Question: Consider the following example:
'''
import pyglet
def foo():
print("I'm in a loop...")
def main():
w = pyglet.window.Window()
@w.event
def on_draw():
foo()
pyglet.app.run()
return 0
if __name__ == '__main__':
main()
'''
I was expecting that on_draw() would draw things within an internal mainloop, but instead...

It fools me, executing the code only once. is the Pyglet actual mainloop? So that I can update things there instead of just drawing once (Which is useless).
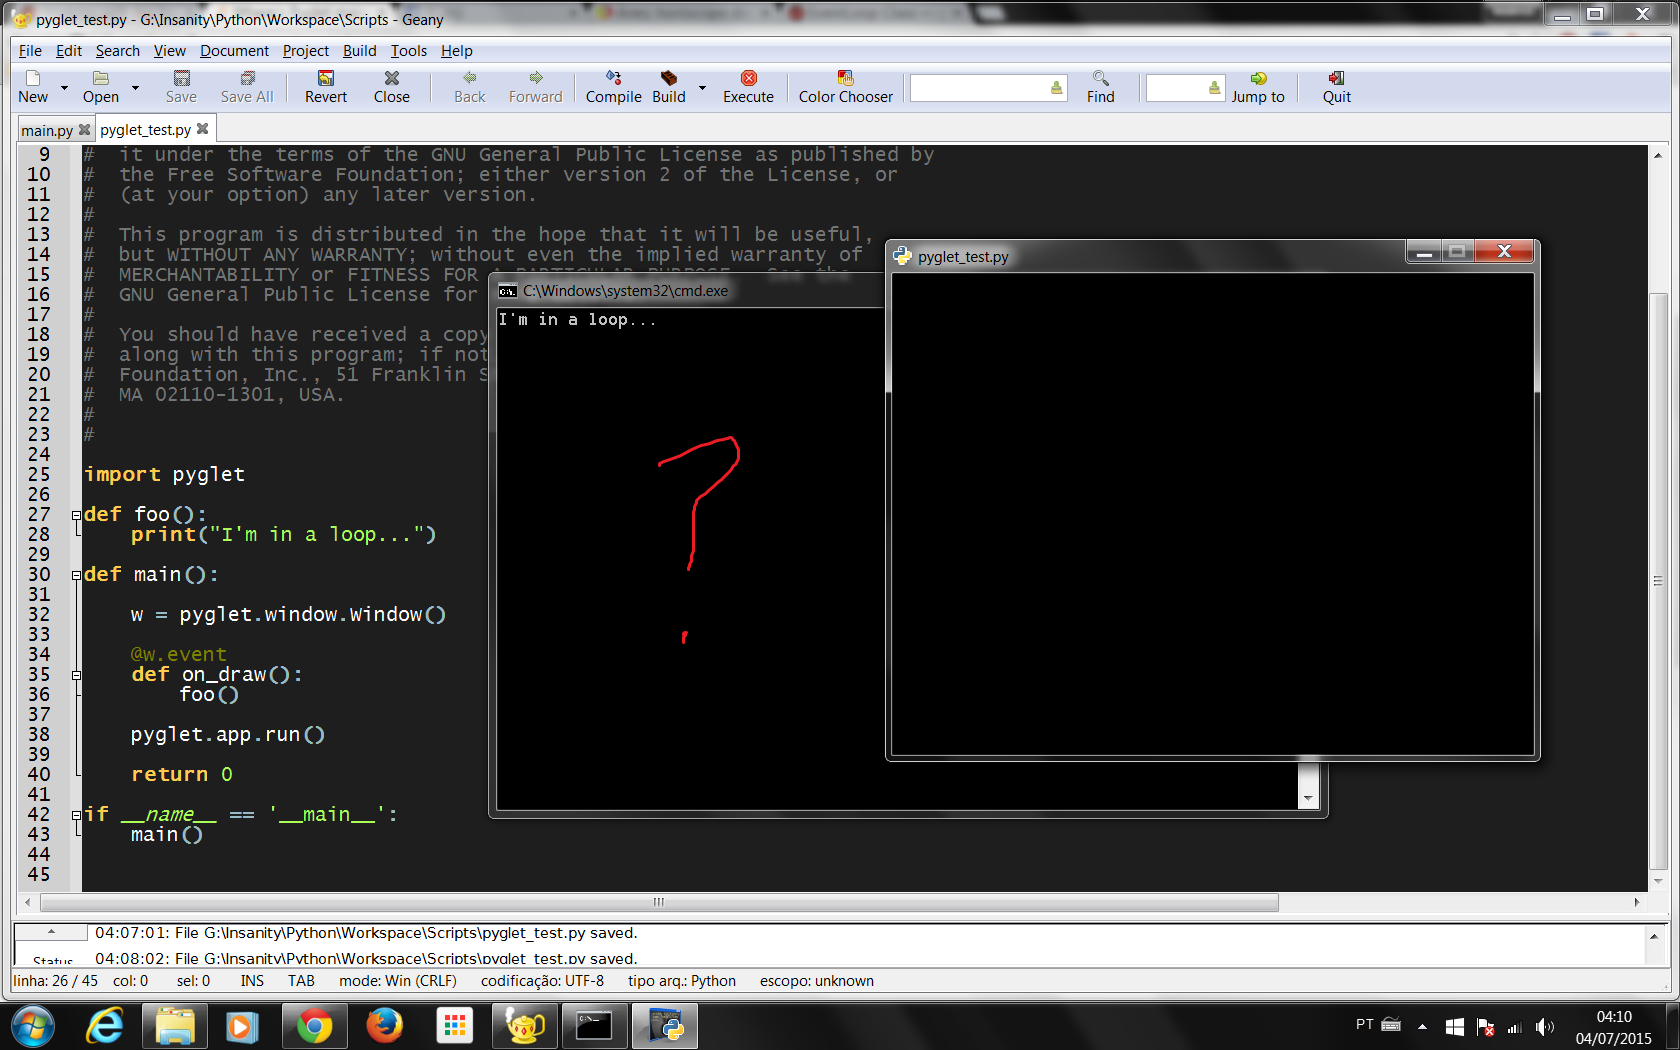
Answer: I guess you are looking for something like <URL>, it basically uses:
'''
pyglet.clock.schedule_interval(update, 1/120.0)
'''
So, you can do something like:
'''
import pyglet
def foo(value):
print("I'm in a loop...")
def main():
w = pyglet.window.Window()
@w.event
def on_draw():
foo(None)
pyglet.clock.schedule_interval(foo, 1.0)
pyglet.app.run()
main()
'''
Again, I am not an expert on the area. There might be a better way of doing it.